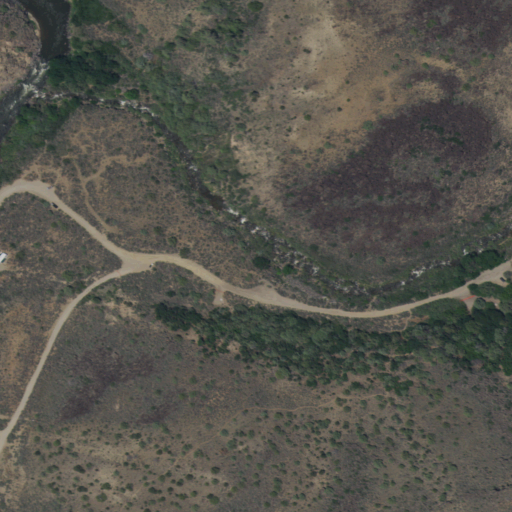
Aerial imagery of valley in New Mexico named Lower Taos Canyon containing shrub, evergreen forest, low intensity development, open development, woody wetlands, open water, and medium intensity development